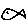
Label: fish